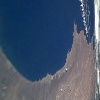
Label: water